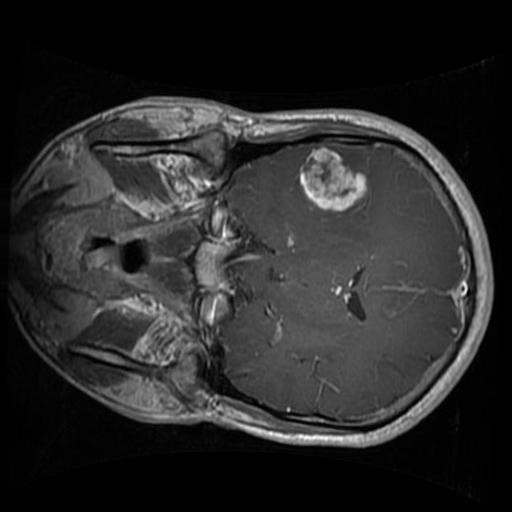
Label: brain_glioma